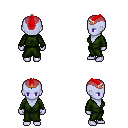
a pixel art fantasy rpg character, female body template, dark elf, purple skin, green robe, white pants, red short mohawk hairstyle, bronze tiara, four views (front, back, left, right), 2x2 character sprite sheet, small pixel art, hard edges, no anti-aliasing